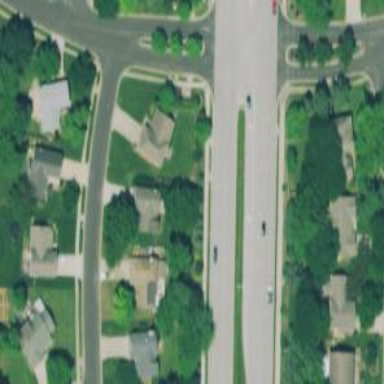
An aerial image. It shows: Dash road marking.